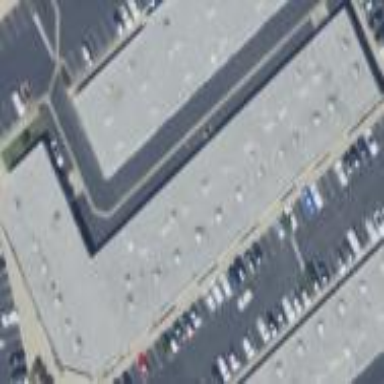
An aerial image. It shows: Retail building.